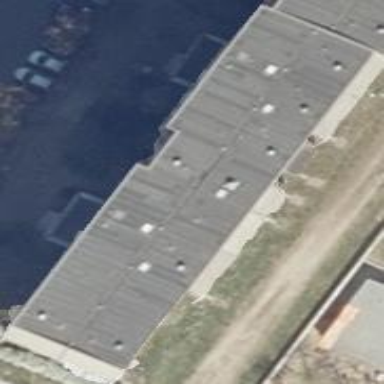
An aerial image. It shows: Apartment building with flat roof.